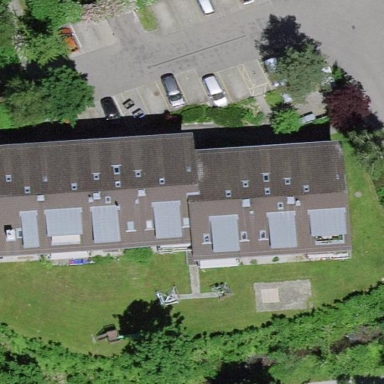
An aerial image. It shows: Gabled roof adorns the apartments building.